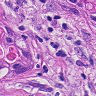
Metastatic tissue present: yes